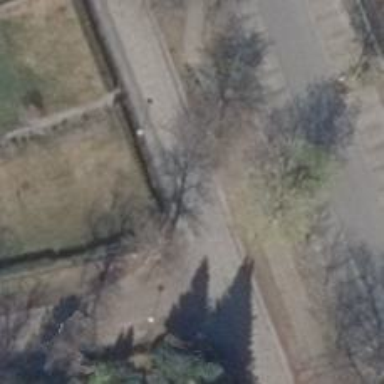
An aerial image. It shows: Footway.